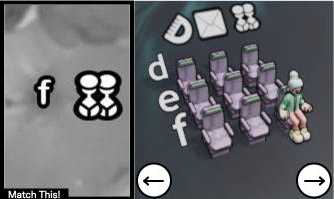
Task: seats
Answer: yes